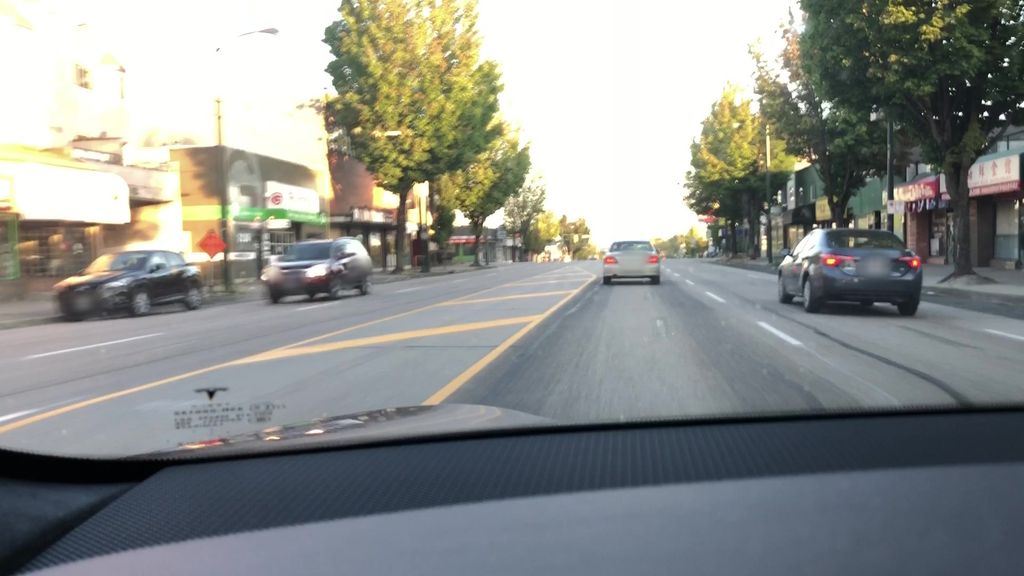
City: vancouver